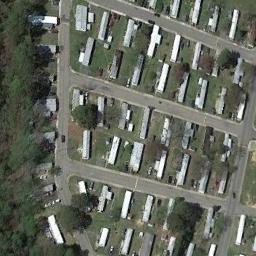
Label: residential